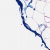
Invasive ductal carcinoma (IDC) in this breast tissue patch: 0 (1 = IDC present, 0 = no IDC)